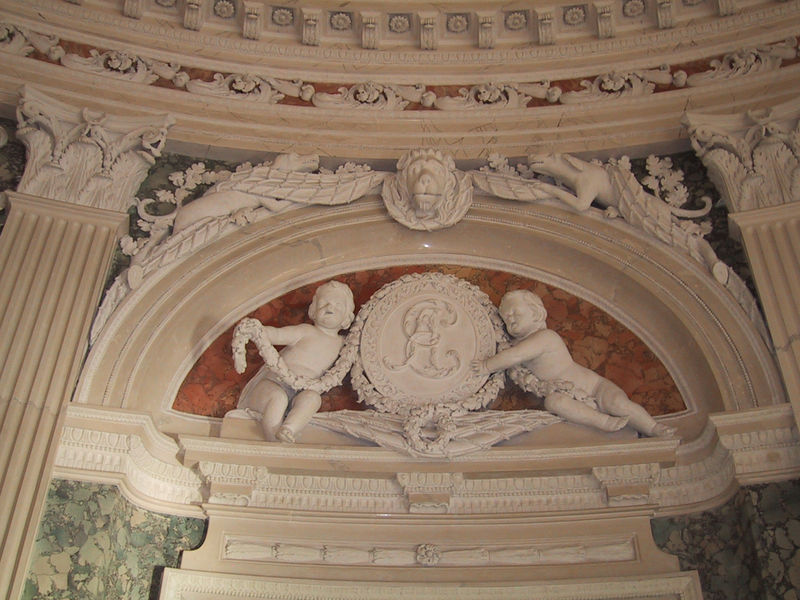
Titel: Kuppelsaal in Schloß Benrath
Standort: Düsseldorf, Schloß Benrath (EU - D - NRW)
Schlagwörter: grün, blumen, marmor, orange, säule, weiss, hund, hunde, rot, beige, wand, barock, halten, kirche, girlande, brunnen, kinder, engel, kannelierung, ranken, relief, bogen, pilaster, rundbogen, detail, ornamente, verzierung, stuck, foto, medaillon, initialen, kranz, löwenkopf, kapitelle, ranke, girlanden, fries, wappen, gesims, löwen, löwe, putten, putti, lünette, kannelur, stele, onrnamente